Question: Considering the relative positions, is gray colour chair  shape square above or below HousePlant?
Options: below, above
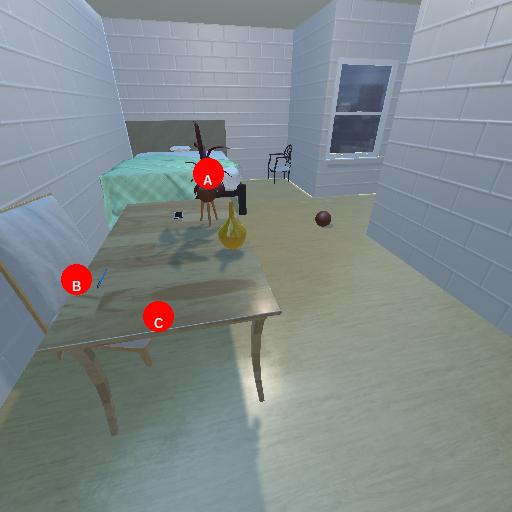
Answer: below